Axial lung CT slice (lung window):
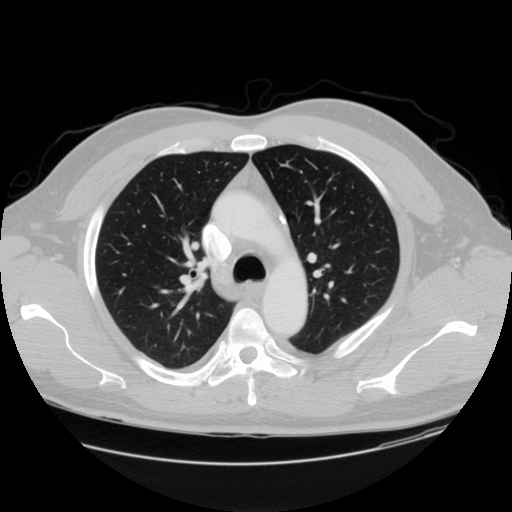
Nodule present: no